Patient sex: M
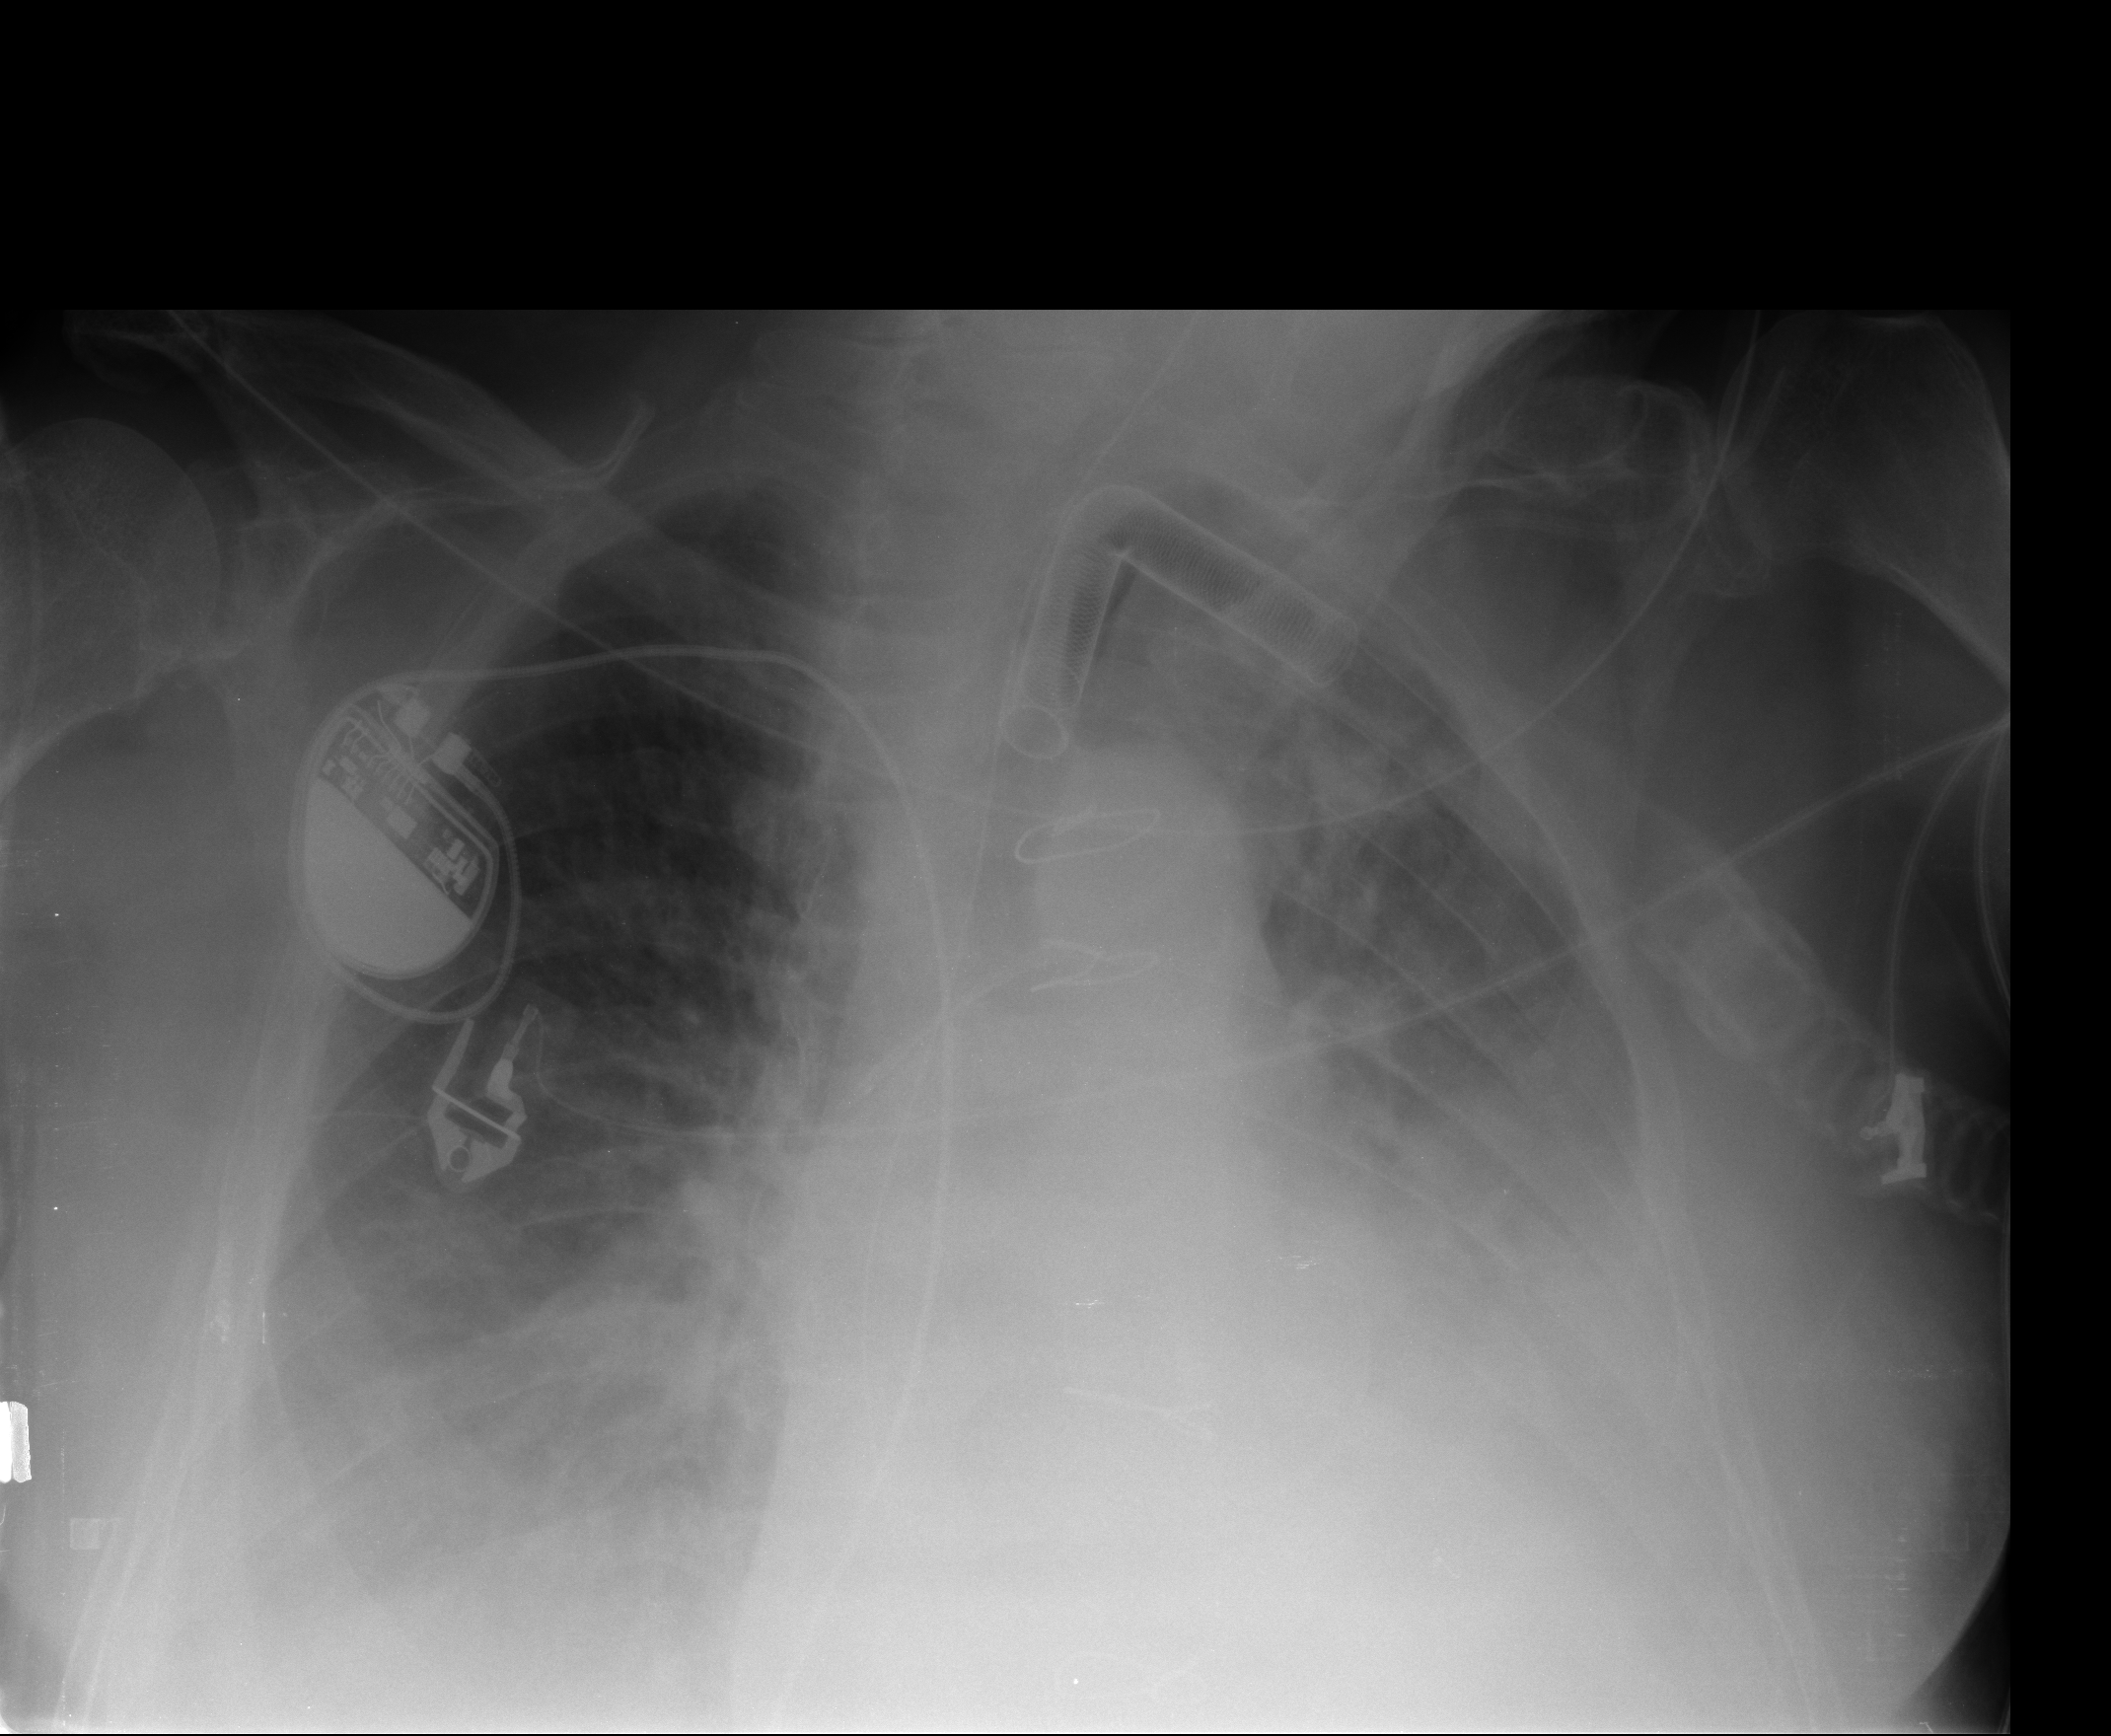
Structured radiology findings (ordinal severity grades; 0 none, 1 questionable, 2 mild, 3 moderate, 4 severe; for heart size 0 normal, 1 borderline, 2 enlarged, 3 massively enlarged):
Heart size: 2
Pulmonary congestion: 2
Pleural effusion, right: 3
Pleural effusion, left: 4
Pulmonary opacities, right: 0
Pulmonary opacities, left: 2
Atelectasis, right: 3
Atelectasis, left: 3